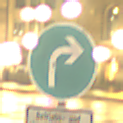
Verkehrszeichen: VorgeschriebeneFahrtrichtungRechts
Zusatzzeichen unten: BesondereFahrzeugeUndTransportgueter9
Umgebung: Outdoor, Urban
Tageszeit: Night
Wetter: Overcast
Licht: Artificial
Jahreszeit: NotSpecified
Kontrast: MediumContrast